Interaction volume radius: 10 \u00c5
Interaction volume height: 10 \u00c5
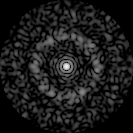
Disorder parameter: 0.8363